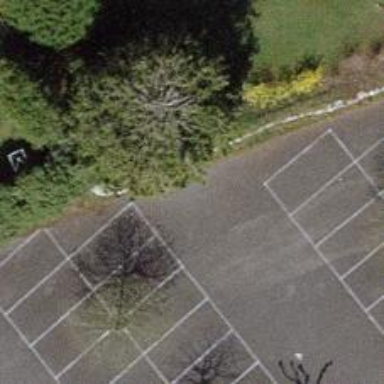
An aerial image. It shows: Parking aisle designated as service road.